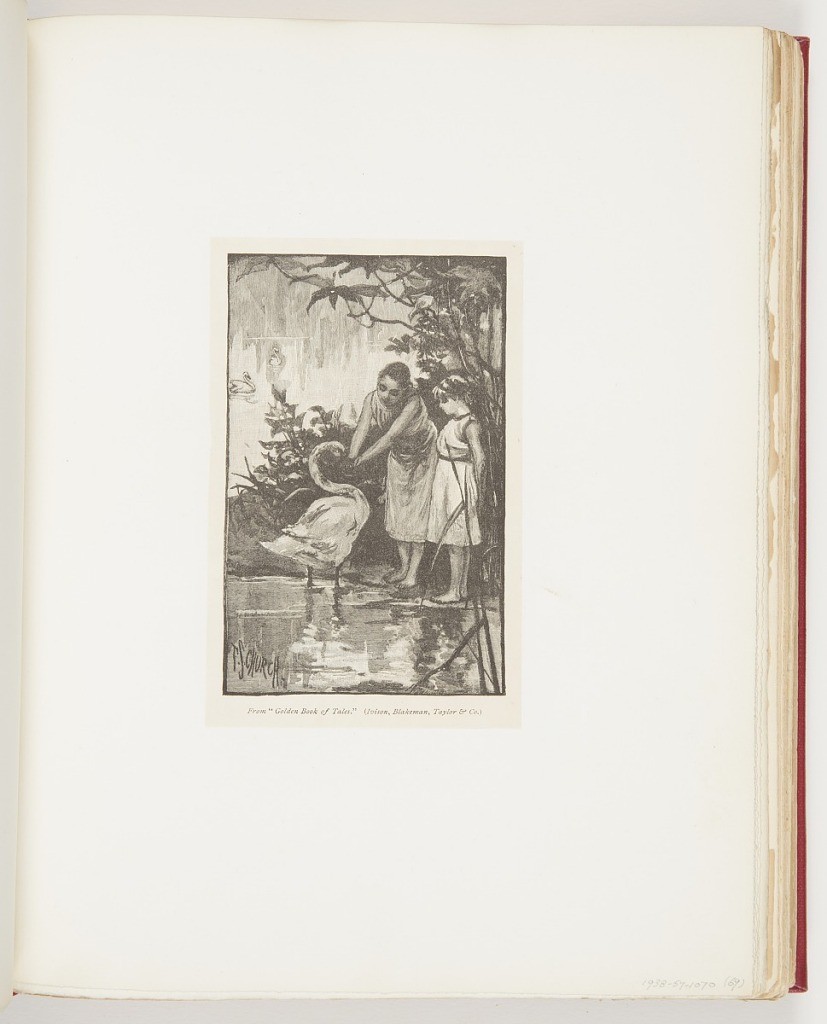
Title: From "Golden Book of Tales," Illustration for Publisher's Weekly (XX, No. 21-22, November 1881, p. 689)
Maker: Frederick Stuart Church, American, 1842–1924
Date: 1881
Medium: Etching on paper
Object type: Ephemera
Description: Left, profile of swan standing, facing, right eating food from girls' hand. Right, profile of two girls standing facing swan, leftmost figure has hands outstretched, feeding swan. Rightmost figure, hands behind back.